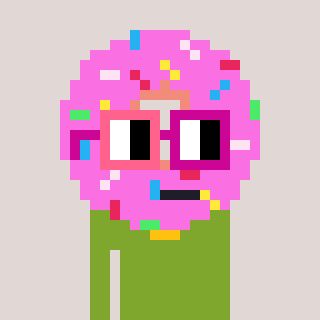
a pixel art character with square pink and red glasses, a doughnut-shaped head and a slimegreen-colored body on a warm background